Question: Following this creation : <URL>
Currently, I need to separate by Company. I have this code below:
'''
Sheets("Lista CA").Select
Range("B8:D8").Select
ActiveCell.FormulaR1C1 = _
"=IF(Meal_register!R8C11=""CA"",Meal_register!R6C3,"""")"
Range("E8:I8").Select
ActiveCell.FormulaR1C1 = _
"=IF(Meal_register!R8C11=""CA"",Meal_register!R9C3,"""")"
Range("P8:Q8").Select
'''
I just need to register the "Number", "Name" and "Value". However, if at sheet "Meal Register" the company=AA, must register in the sheet "List AA"; if company=BB, must register in the sheet "List BB", and if company=CC, must register in the sheet "List CC". Should register in the line after the last line with data
List AA, List BB and List CC have the same layout.

My output at "Meal register" is:
<URL>
in this case, as the employee is from the AA company, he will register in the "AA list":
<URL>
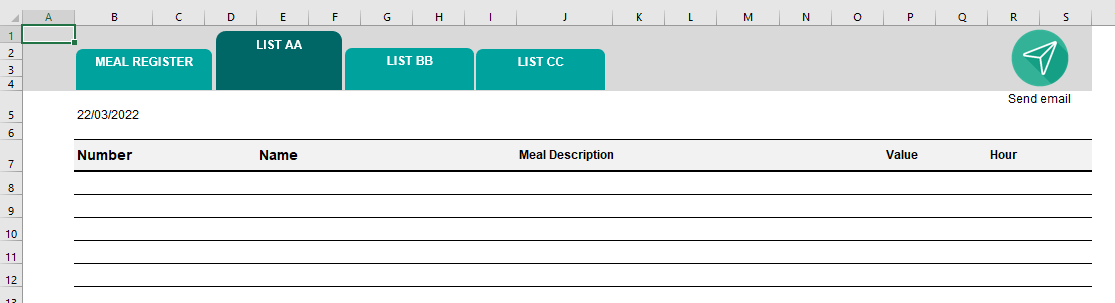
Answer: To save the data from the "Meal Register" page to the correct sheet, you'll want something like this. I'm typing the VBA here, so It's not tested, but you should see the process. The example assumes the meal register is the active sheet
You should definitely set up <URL> on cell K9 to be sure your company names are entered correctly.
'''
dim s as worksheet
set s = thisworkbook.worksheets("List_" & range("K9").value)
dim row as long
row = s.cells(s.rows.count, "B").end(xlup).row + 1
s.cells(row,"B").value = range("C7").value
s.cells(row,"E").value = range("C9").value
s.cells(row,"P").value = range("Q21").value
s.cells(row,"S").value = range("Q3").value
'''